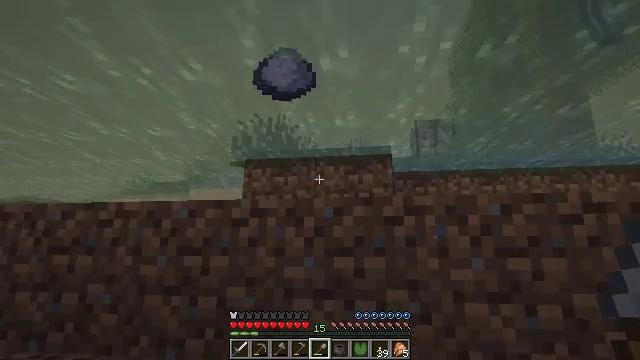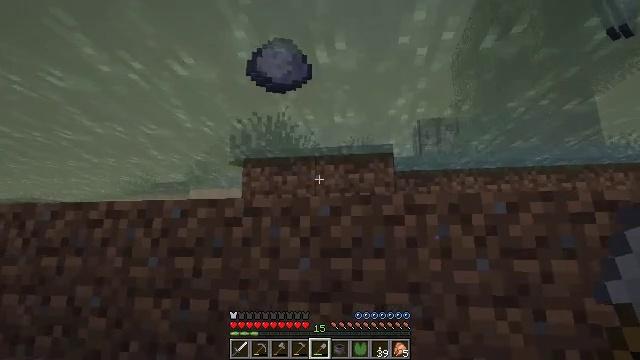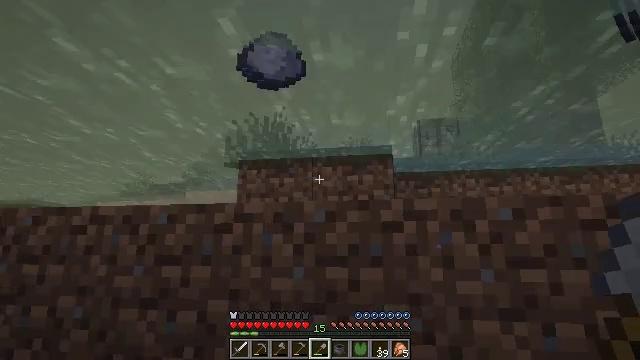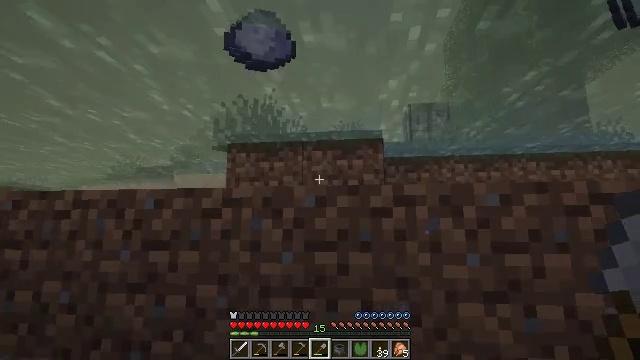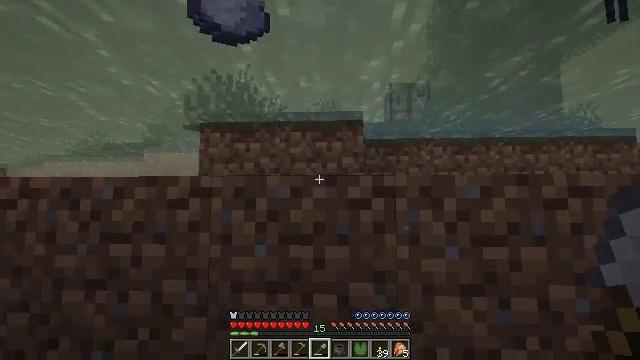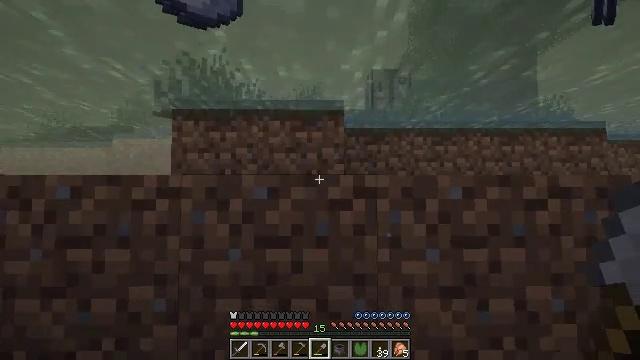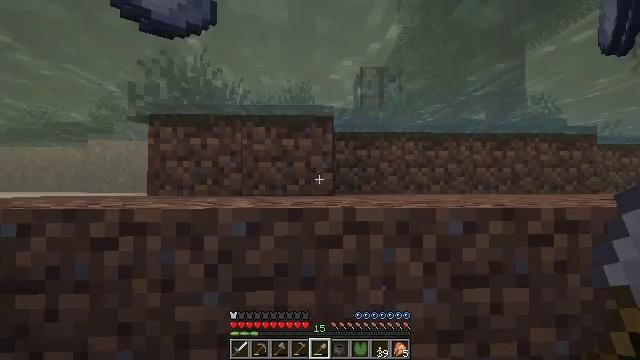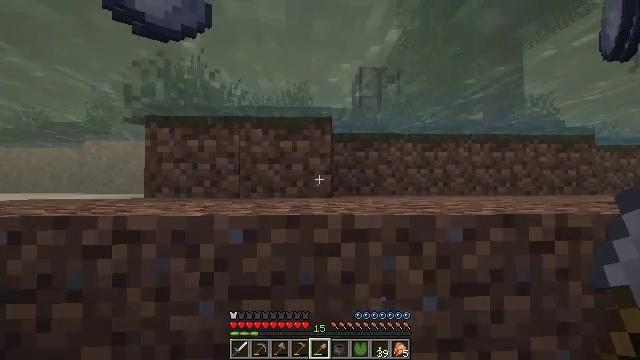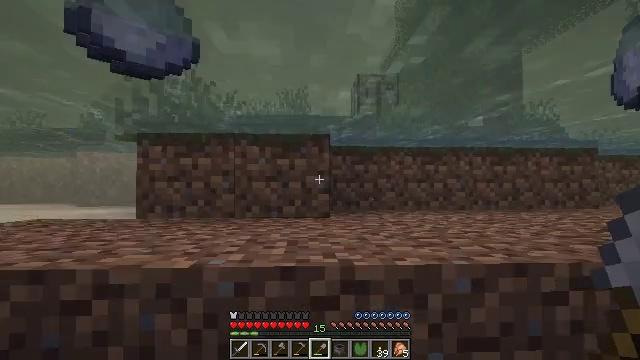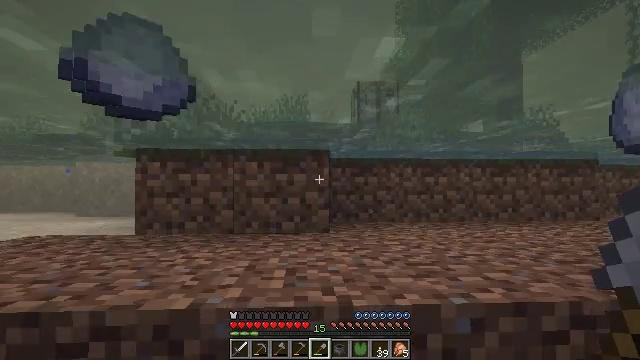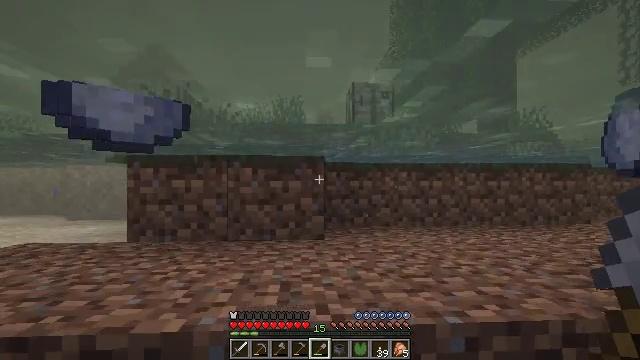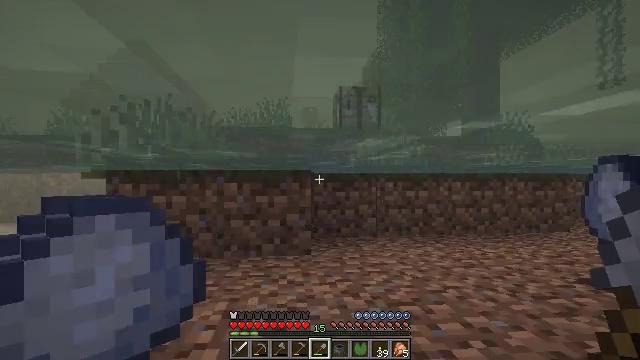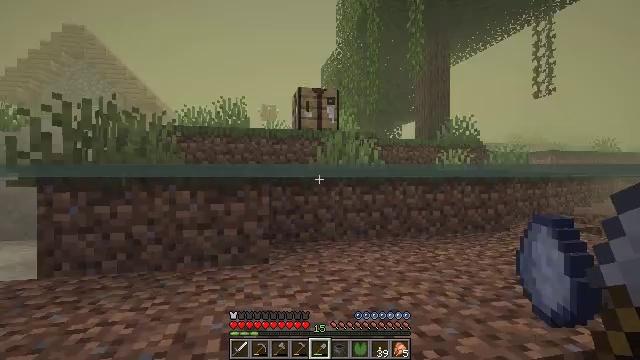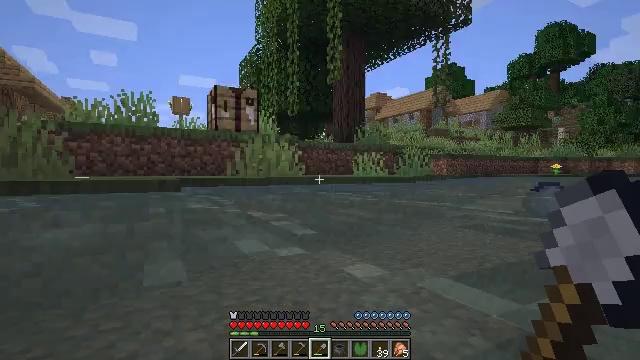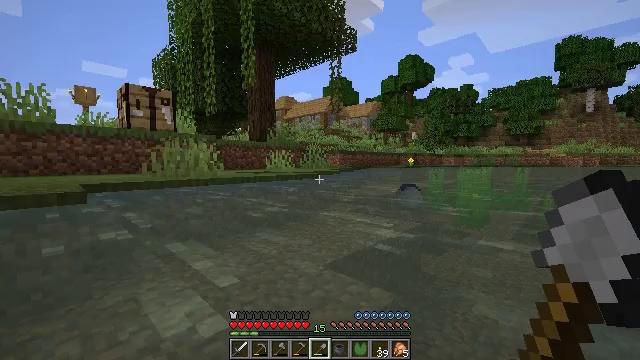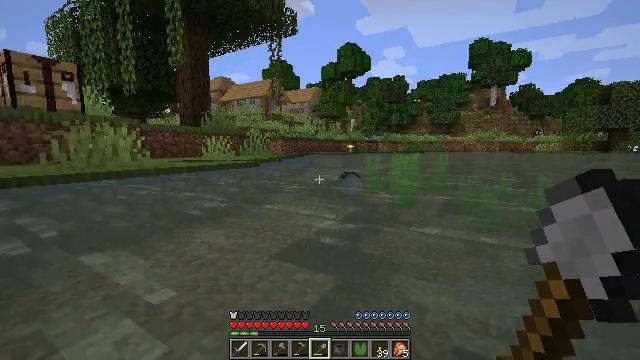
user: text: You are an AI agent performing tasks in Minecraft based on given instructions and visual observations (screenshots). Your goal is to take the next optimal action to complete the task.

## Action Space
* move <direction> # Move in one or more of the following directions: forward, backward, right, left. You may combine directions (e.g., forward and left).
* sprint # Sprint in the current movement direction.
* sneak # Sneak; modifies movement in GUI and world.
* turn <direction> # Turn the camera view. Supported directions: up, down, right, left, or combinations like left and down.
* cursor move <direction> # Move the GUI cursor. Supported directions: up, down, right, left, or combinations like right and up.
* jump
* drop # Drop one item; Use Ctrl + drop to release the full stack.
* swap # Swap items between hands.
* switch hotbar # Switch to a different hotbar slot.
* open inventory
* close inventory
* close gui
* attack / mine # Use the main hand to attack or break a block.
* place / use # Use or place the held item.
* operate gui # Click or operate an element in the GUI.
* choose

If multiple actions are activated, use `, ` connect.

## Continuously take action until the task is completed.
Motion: motion action
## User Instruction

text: Attack the clay block to obtain it.
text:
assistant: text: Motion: move forward, jump
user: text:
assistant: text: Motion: move forward, jump
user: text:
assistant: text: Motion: move forward, turn right and down, jump
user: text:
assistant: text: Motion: move forward, turn right and down, jump
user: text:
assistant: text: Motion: move forward, turn right and down, jump
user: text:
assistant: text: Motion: move forward, turn right and down, jump
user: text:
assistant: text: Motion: move forward, jump
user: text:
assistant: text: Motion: move forward, jump
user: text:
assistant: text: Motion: move forward, jump
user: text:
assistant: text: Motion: move forward, jump
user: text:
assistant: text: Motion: move forward, turn right, jump
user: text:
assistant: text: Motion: move forward, turn right, jump
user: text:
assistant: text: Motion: move forward, turn right, jump
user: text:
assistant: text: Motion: move forward, turn right and down, jump
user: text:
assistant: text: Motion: move forward, turn right and down, jump
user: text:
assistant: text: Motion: move forward, turn right and down
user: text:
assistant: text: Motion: move forward, turn right
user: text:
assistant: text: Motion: move forward
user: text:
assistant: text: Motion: move forward
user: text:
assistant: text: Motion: move forward, turn right
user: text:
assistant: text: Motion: move forward, turn right
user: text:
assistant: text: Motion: move forward, turn right
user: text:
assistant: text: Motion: move forward, turn right
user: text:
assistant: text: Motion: move forward, turn right
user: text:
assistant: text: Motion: move forward
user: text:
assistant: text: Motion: move forward
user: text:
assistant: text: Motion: move forward
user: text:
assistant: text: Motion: move forward
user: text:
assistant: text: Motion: move forward
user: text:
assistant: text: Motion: move forward, sprint